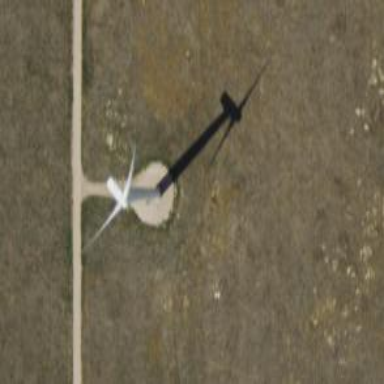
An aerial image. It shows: Wind generator powered by wind turbine.